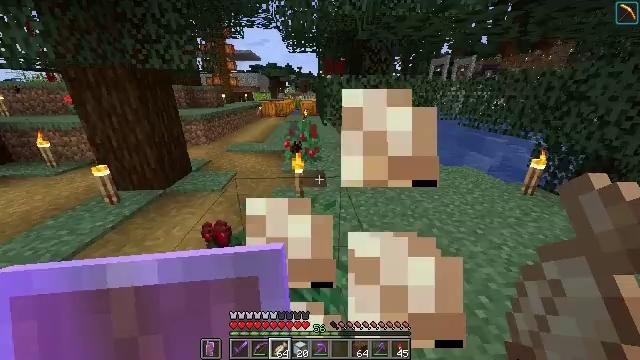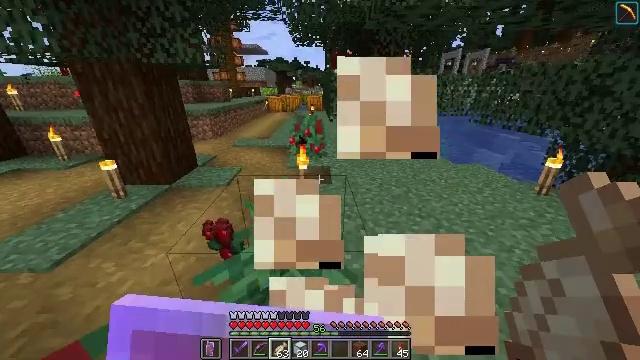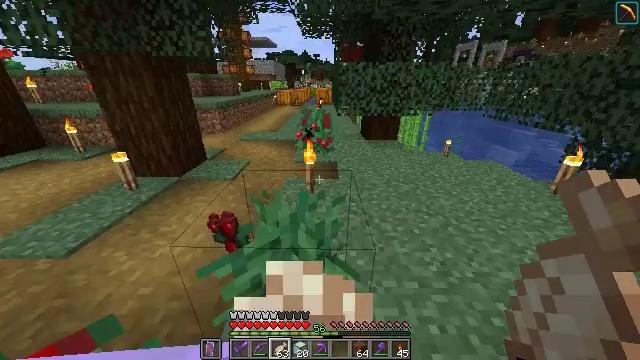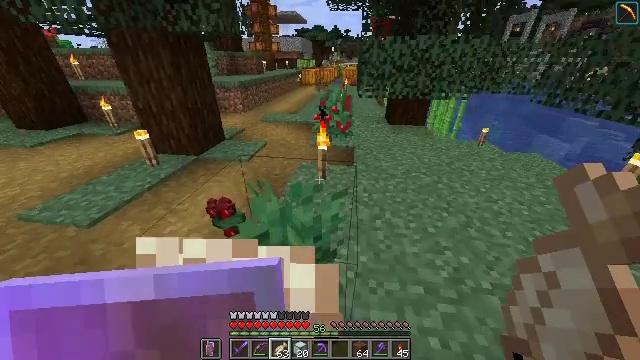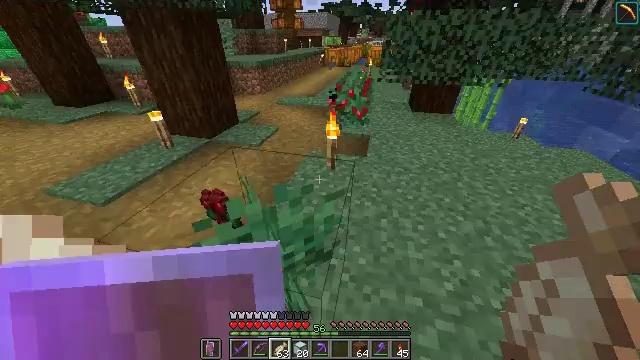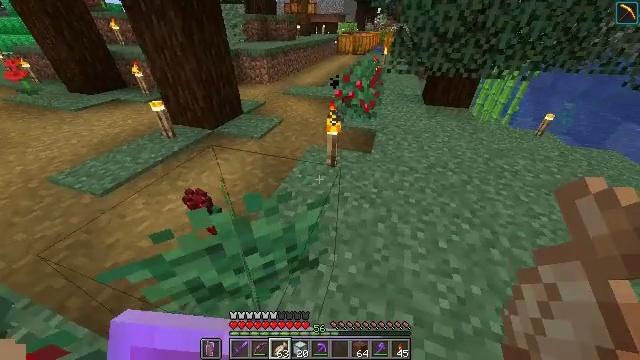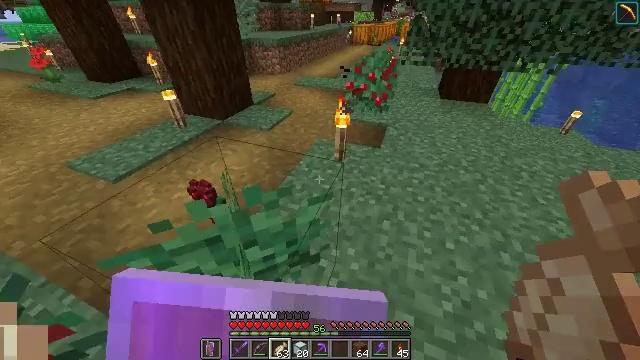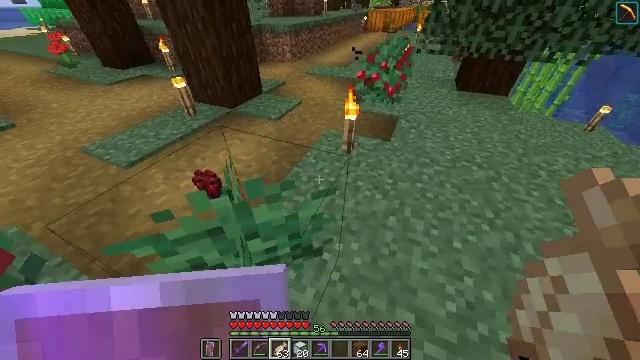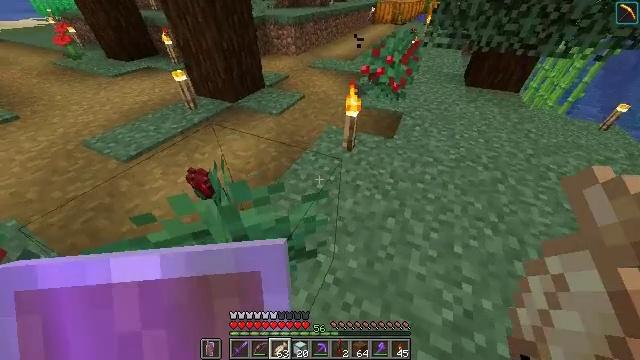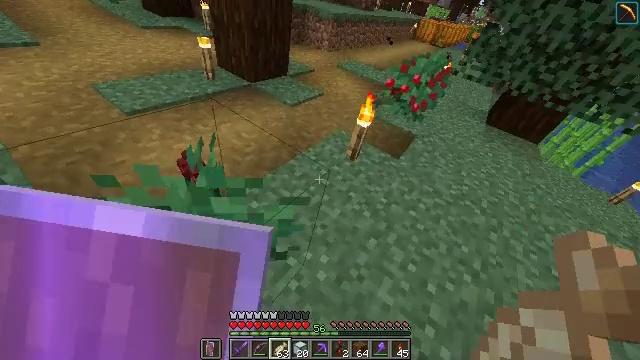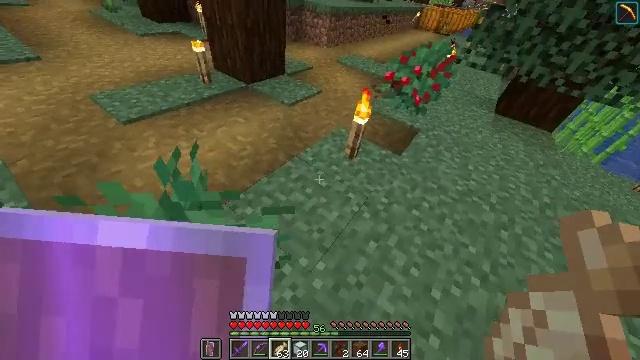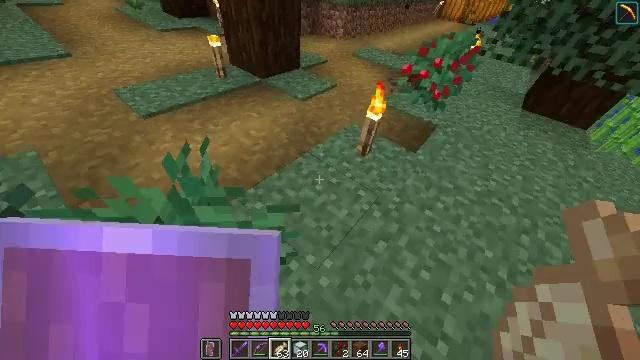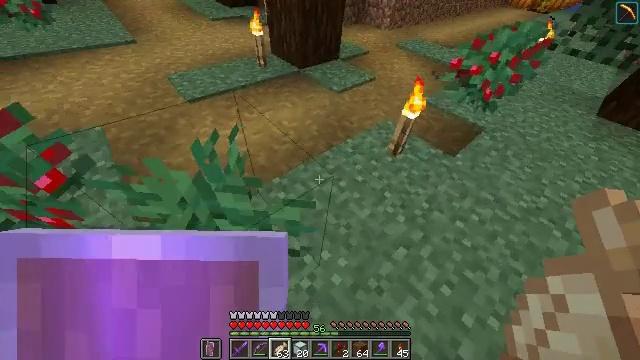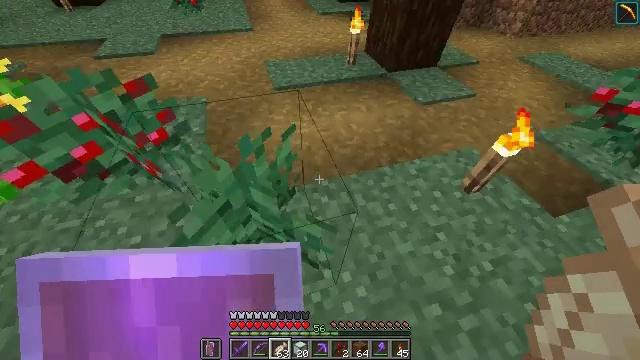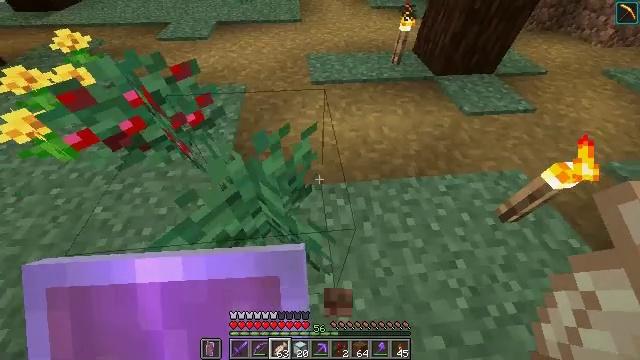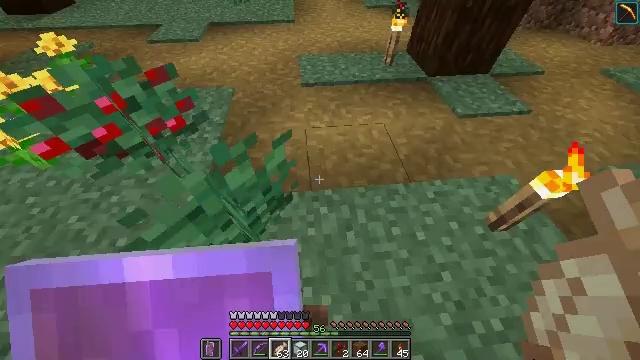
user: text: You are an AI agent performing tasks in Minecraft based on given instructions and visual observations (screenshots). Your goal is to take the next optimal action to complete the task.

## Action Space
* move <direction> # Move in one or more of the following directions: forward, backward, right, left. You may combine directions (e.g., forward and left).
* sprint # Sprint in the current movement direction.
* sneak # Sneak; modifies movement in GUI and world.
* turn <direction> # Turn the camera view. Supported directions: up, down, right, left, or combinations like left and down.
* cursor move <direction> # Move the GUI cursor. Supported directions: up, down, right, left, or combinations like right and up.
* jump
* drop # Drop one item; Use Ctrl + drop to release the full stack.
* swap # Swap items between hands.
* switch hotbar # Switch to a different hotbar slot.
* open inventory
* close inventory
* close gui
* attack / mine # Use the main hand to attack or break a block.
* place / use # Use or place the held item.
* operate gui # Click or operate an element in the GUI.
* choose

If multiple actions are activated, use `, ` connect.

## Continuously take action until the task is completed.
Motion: motion action
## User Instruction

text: Open a crafting table to make a brown carpet.
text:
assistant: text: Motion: move forward and move right, sprint, turn left and down, use / place
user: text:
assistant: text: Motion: move forward and move right, sprint, turn left and down, use / place
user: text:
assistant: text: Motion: move forward and move right, sprint, turn left and down, use / place
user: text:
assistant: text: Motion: move forward and move right, sprint, turn left and down, use / place
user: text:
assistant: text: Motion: move forward and move right, sprint, turn left and down, use / place
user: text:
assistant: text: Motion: move forward and move right, sprint, turn left and down, use / place
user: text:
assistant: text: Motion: move forward and move right, sprint, turn left and down
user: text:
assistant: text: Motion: move forward and move right, sprint, turn left and down
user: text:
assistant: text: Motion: move forward and move right
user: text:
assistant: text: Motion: move forward and move right, turn left and down
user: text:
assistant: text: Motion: move forward and move right, turn left and down
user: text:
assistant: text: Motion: move forward and move right, turn left and down
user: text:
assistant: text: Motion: move forward and move right, turn left and down
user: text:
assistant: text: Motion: move forward and move right, turn left and down
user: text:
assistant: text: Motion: move forward and move right
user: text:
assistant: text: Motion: move forward and move right
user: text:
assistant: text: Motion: move forward and move right, turn left
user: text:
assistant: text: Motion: move forward and move right, turn left and down
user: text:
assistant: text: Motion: move forward and move right, turn left
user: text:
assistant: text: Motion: move forward and move right, turn left
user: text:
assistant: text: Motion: move forward and move right
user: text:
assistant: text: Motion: move forward and move right, turn left
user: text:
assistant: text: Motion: move forward and move right, turn left
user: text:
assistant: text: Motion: move forward and move right, turn left
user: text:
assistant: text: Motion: move forward, turn left
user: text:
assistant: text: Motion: move forward
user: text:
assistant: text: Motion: move forward
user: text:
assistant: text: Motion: move forward
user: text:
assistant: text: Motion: move forward
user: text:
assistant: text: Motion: move forward and move right